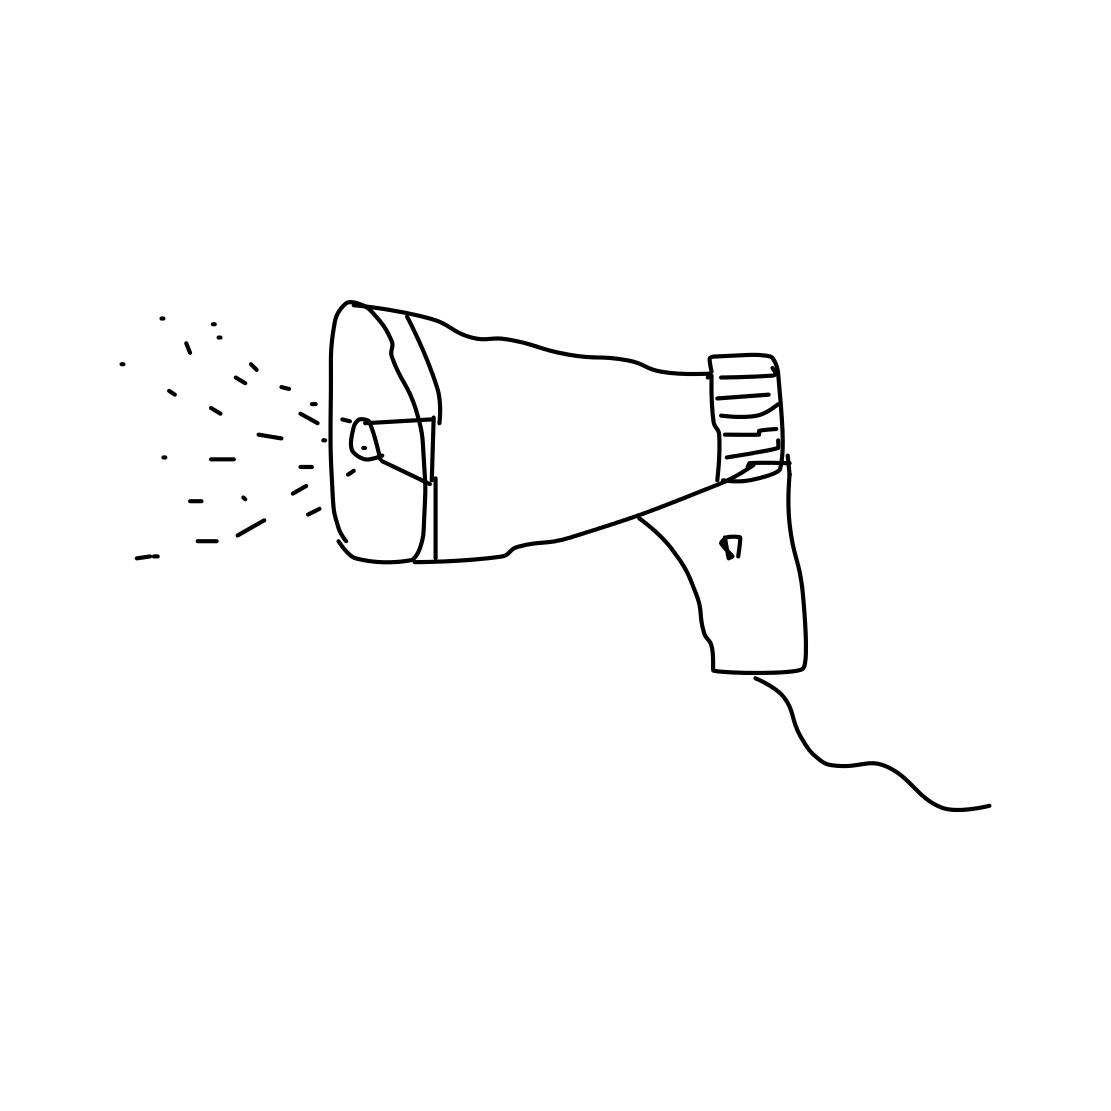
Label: megaphone